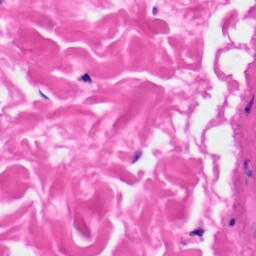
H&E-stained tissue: Skin